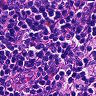
Metastatic tissue present: no